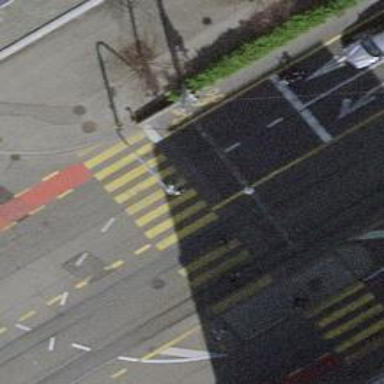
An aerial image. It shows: Crossing equipped with traffic signals. It is zebra crossing.